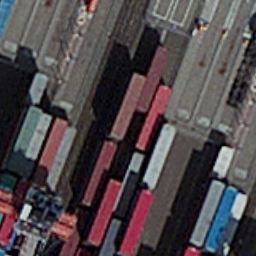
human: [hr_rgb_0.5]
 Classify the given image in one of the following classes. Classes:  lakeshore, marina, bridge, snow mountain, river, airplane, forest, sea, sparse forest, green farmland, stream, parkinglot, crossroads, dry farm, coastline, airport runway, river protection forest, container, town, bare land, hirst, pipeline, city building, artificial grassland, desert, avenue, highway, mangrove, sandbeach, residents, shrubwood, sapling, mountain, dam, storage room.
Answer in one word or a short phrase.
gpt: container